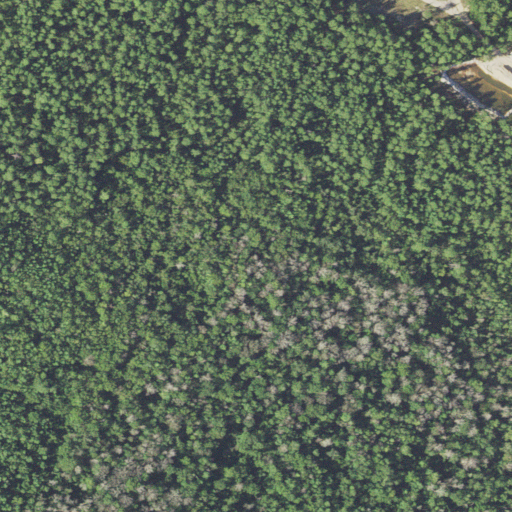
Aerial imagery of depression(s) in North Carolina named Camp Bay containing woody wetlands, evergreen forest, shrub, grassland, and cultivated crops